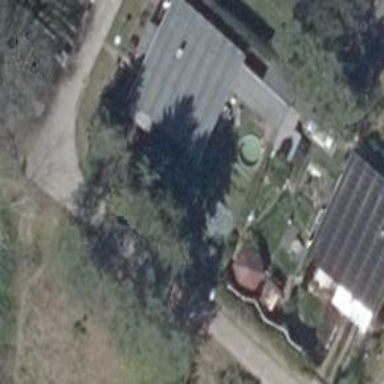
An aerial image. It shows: Detached building.